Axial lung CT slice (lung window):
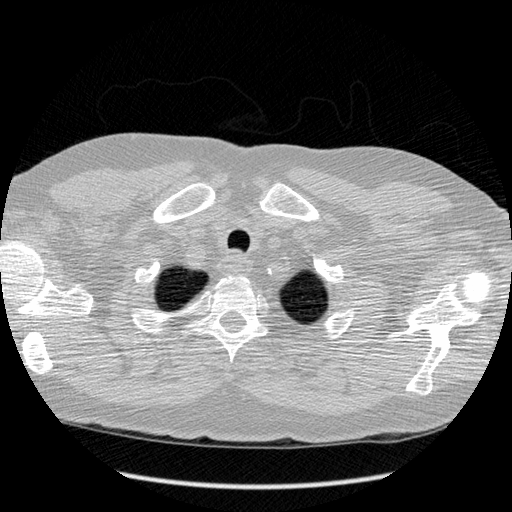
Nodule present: no